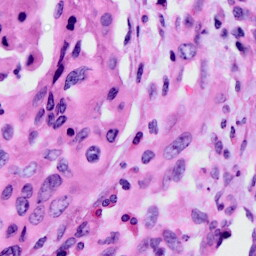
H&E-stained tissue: Cervix